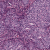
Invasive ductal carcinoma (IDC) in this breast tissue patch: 1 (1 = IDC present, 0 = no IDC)